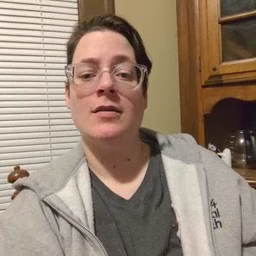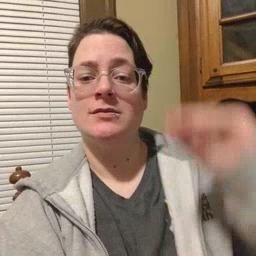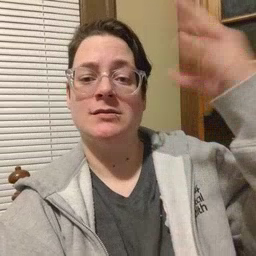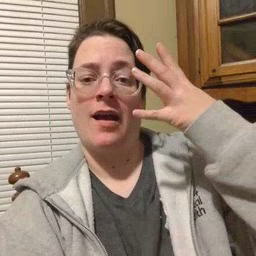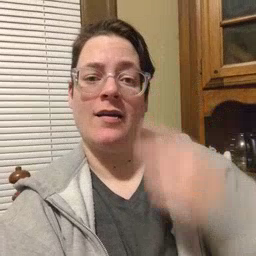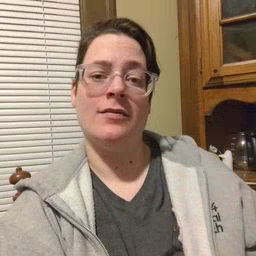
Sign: sun